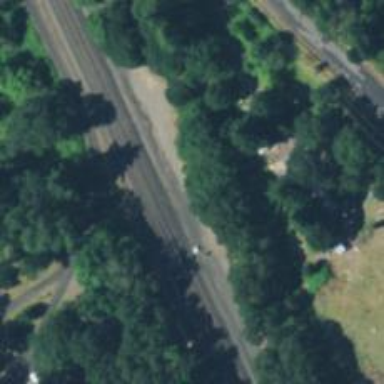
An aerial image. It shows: Railway track.